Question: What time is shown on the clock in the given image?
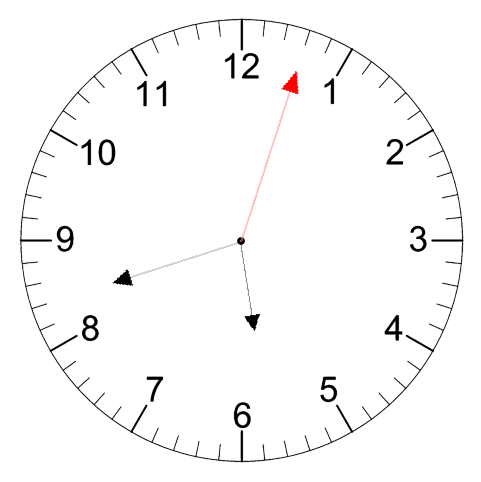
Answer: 05:42:03